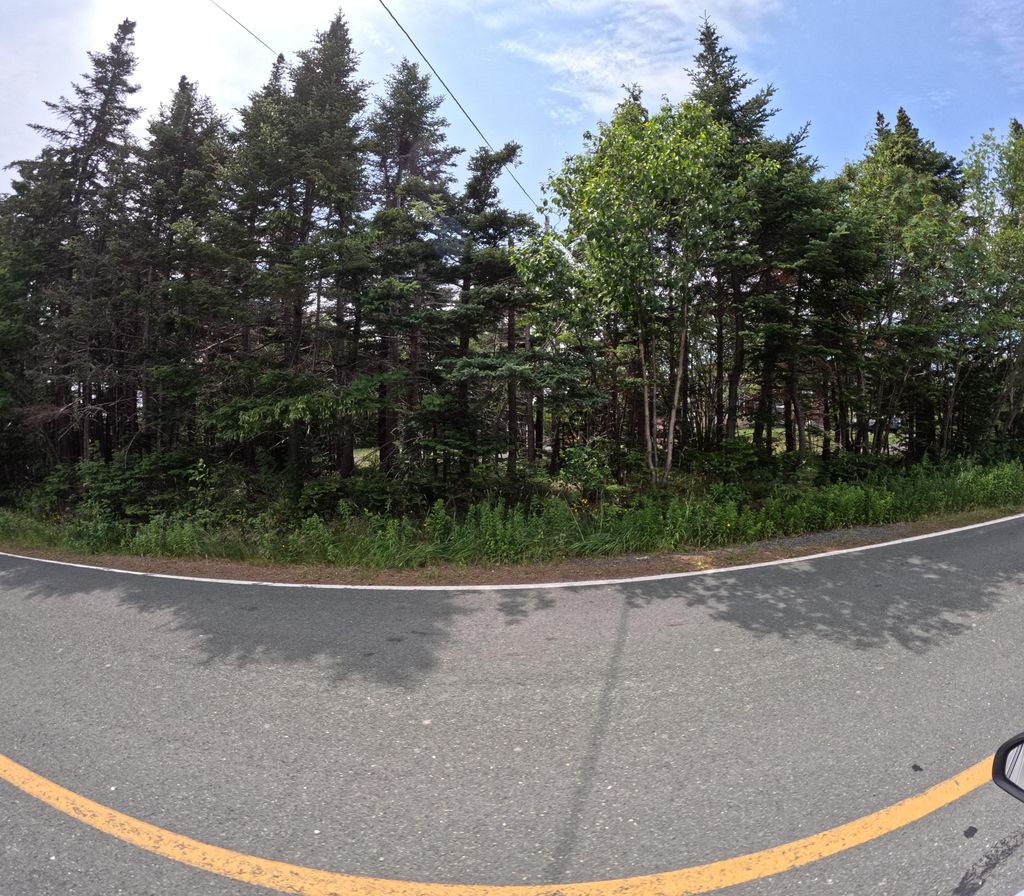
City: st_johns